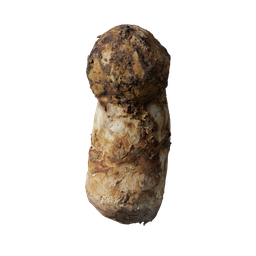
Label: nature